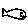
Label: fish